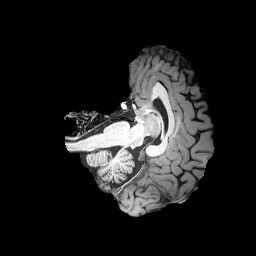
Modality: T1w
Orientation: axial
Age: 52
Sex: female
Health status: healthy